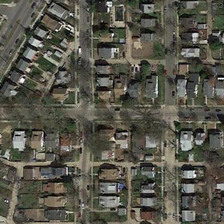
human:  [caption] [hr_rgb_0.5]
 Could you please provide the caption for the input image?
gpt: many buildings and some green trees are in two sides of several crossed roads in a dense residential area .

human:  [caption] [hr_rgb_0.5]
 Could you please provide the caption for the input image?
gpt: many buildings and some green trees are in two sides of several crossed roads in a dense residential area .

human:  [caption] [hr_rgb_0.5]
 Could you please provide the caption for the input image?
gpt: many buildings and some green trees are in two sides of several crossed roads in a dense residential area .

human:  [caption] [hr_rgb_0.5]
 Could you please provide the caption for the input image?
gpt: many buildings and some green trees are in two sides of several crossed roads in a dense residential area .

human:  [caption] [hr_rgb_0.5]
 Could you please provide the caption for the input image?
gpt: many buildings and some green trees are in two sides of several crossed roads in a dense residential area .